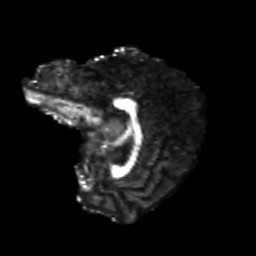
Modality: FA
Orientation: sagittal
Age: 24
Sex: female
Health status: healthy
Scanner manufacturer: philips
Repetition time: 7.389 s
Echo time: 0.08599 s